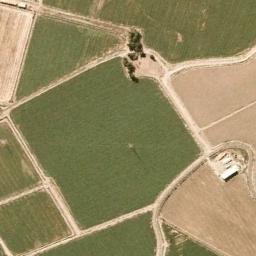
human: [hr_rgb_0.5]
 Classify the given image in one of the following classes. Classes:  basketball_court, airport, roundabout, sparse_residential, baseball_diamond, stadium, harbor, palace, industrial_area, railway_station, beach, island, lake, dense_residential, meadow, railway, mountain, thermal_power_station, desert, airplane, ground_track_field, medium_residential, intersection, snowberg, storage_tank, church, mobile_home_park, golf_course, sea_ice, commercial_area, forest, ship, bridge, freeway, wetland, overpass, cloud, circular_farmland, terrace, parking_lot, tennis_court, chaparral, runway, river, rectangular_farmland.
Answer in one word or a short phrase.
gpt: rectangular_farmland